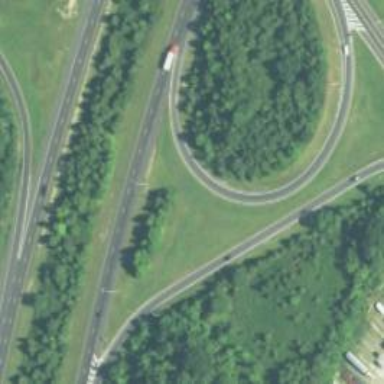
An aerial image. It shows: Motorway link at cloverleaf junction.